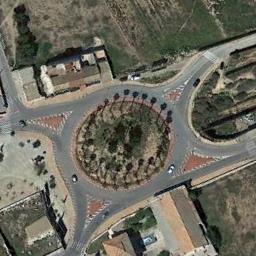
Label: roundabout